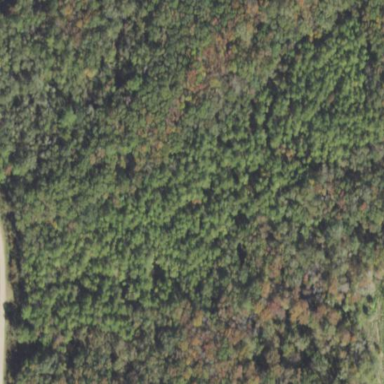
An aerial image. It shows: Forest area predominantly covered with needle-leaved trees.